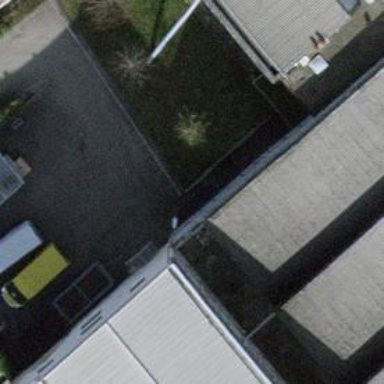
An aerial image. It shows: Bicycle rental facility.